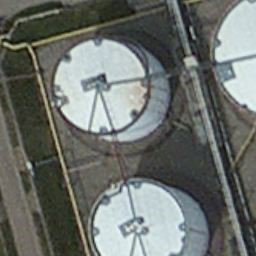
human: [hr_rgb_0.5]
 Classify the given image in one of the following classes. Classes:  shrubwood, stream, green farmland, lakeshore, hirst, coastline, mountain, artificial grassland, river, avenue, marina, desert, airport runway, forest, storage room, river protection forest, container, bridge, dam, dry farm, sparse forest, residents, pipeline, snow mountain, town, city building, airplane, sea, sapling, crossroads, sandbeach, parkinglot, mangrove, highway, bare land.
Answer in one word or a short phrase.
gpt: storage room